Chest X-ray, PA view. Patient: 39 years old, sex F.
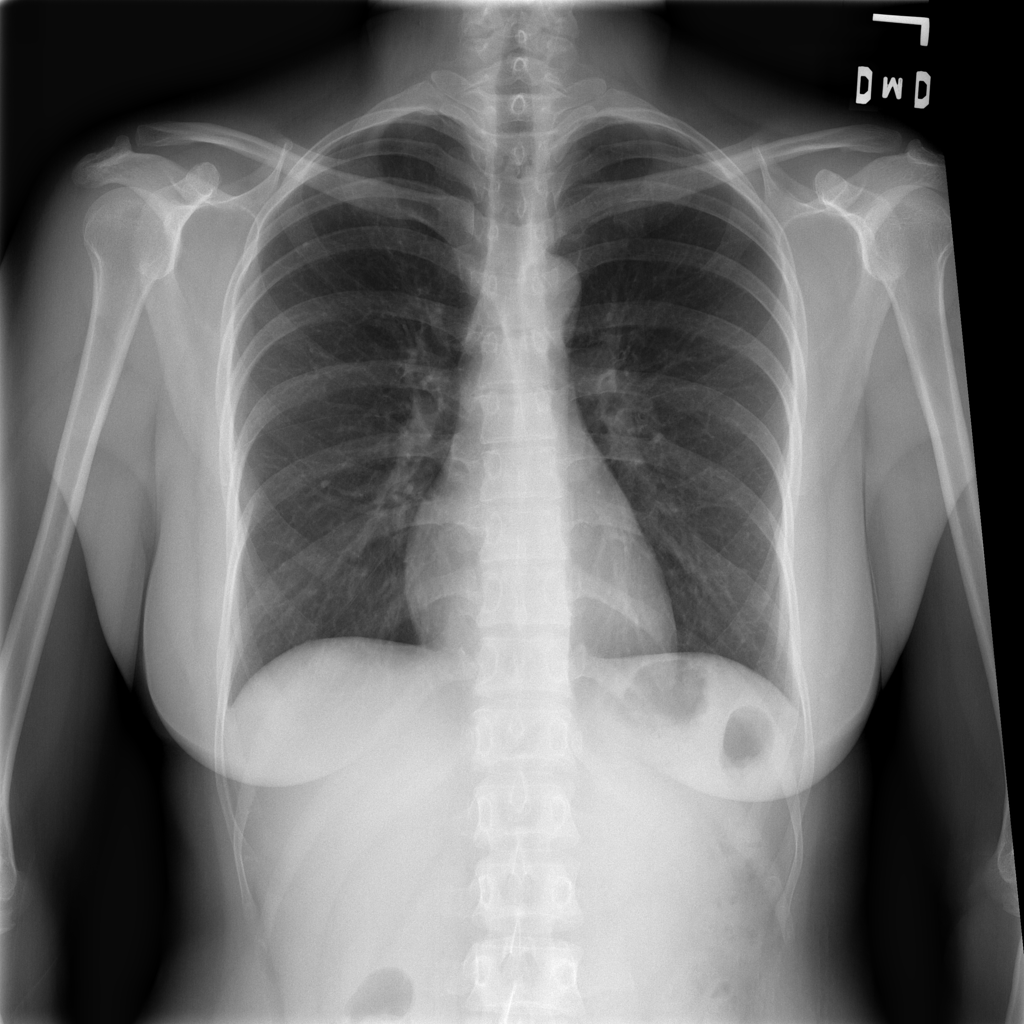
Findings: No Finding